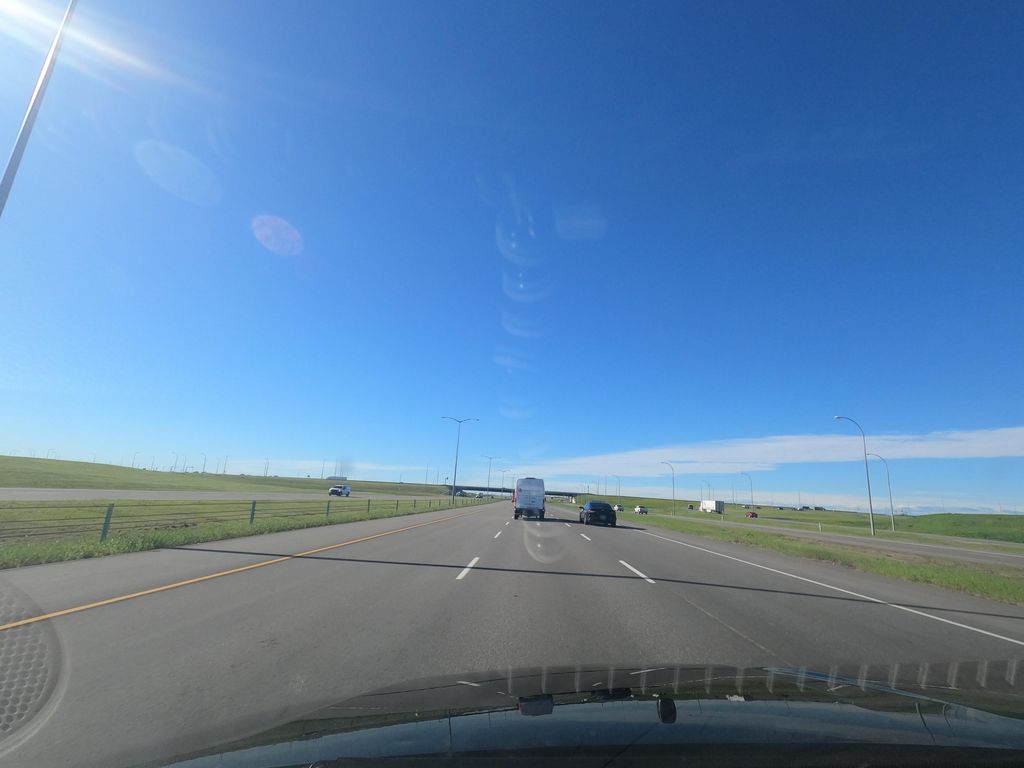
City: calgary